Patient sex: M
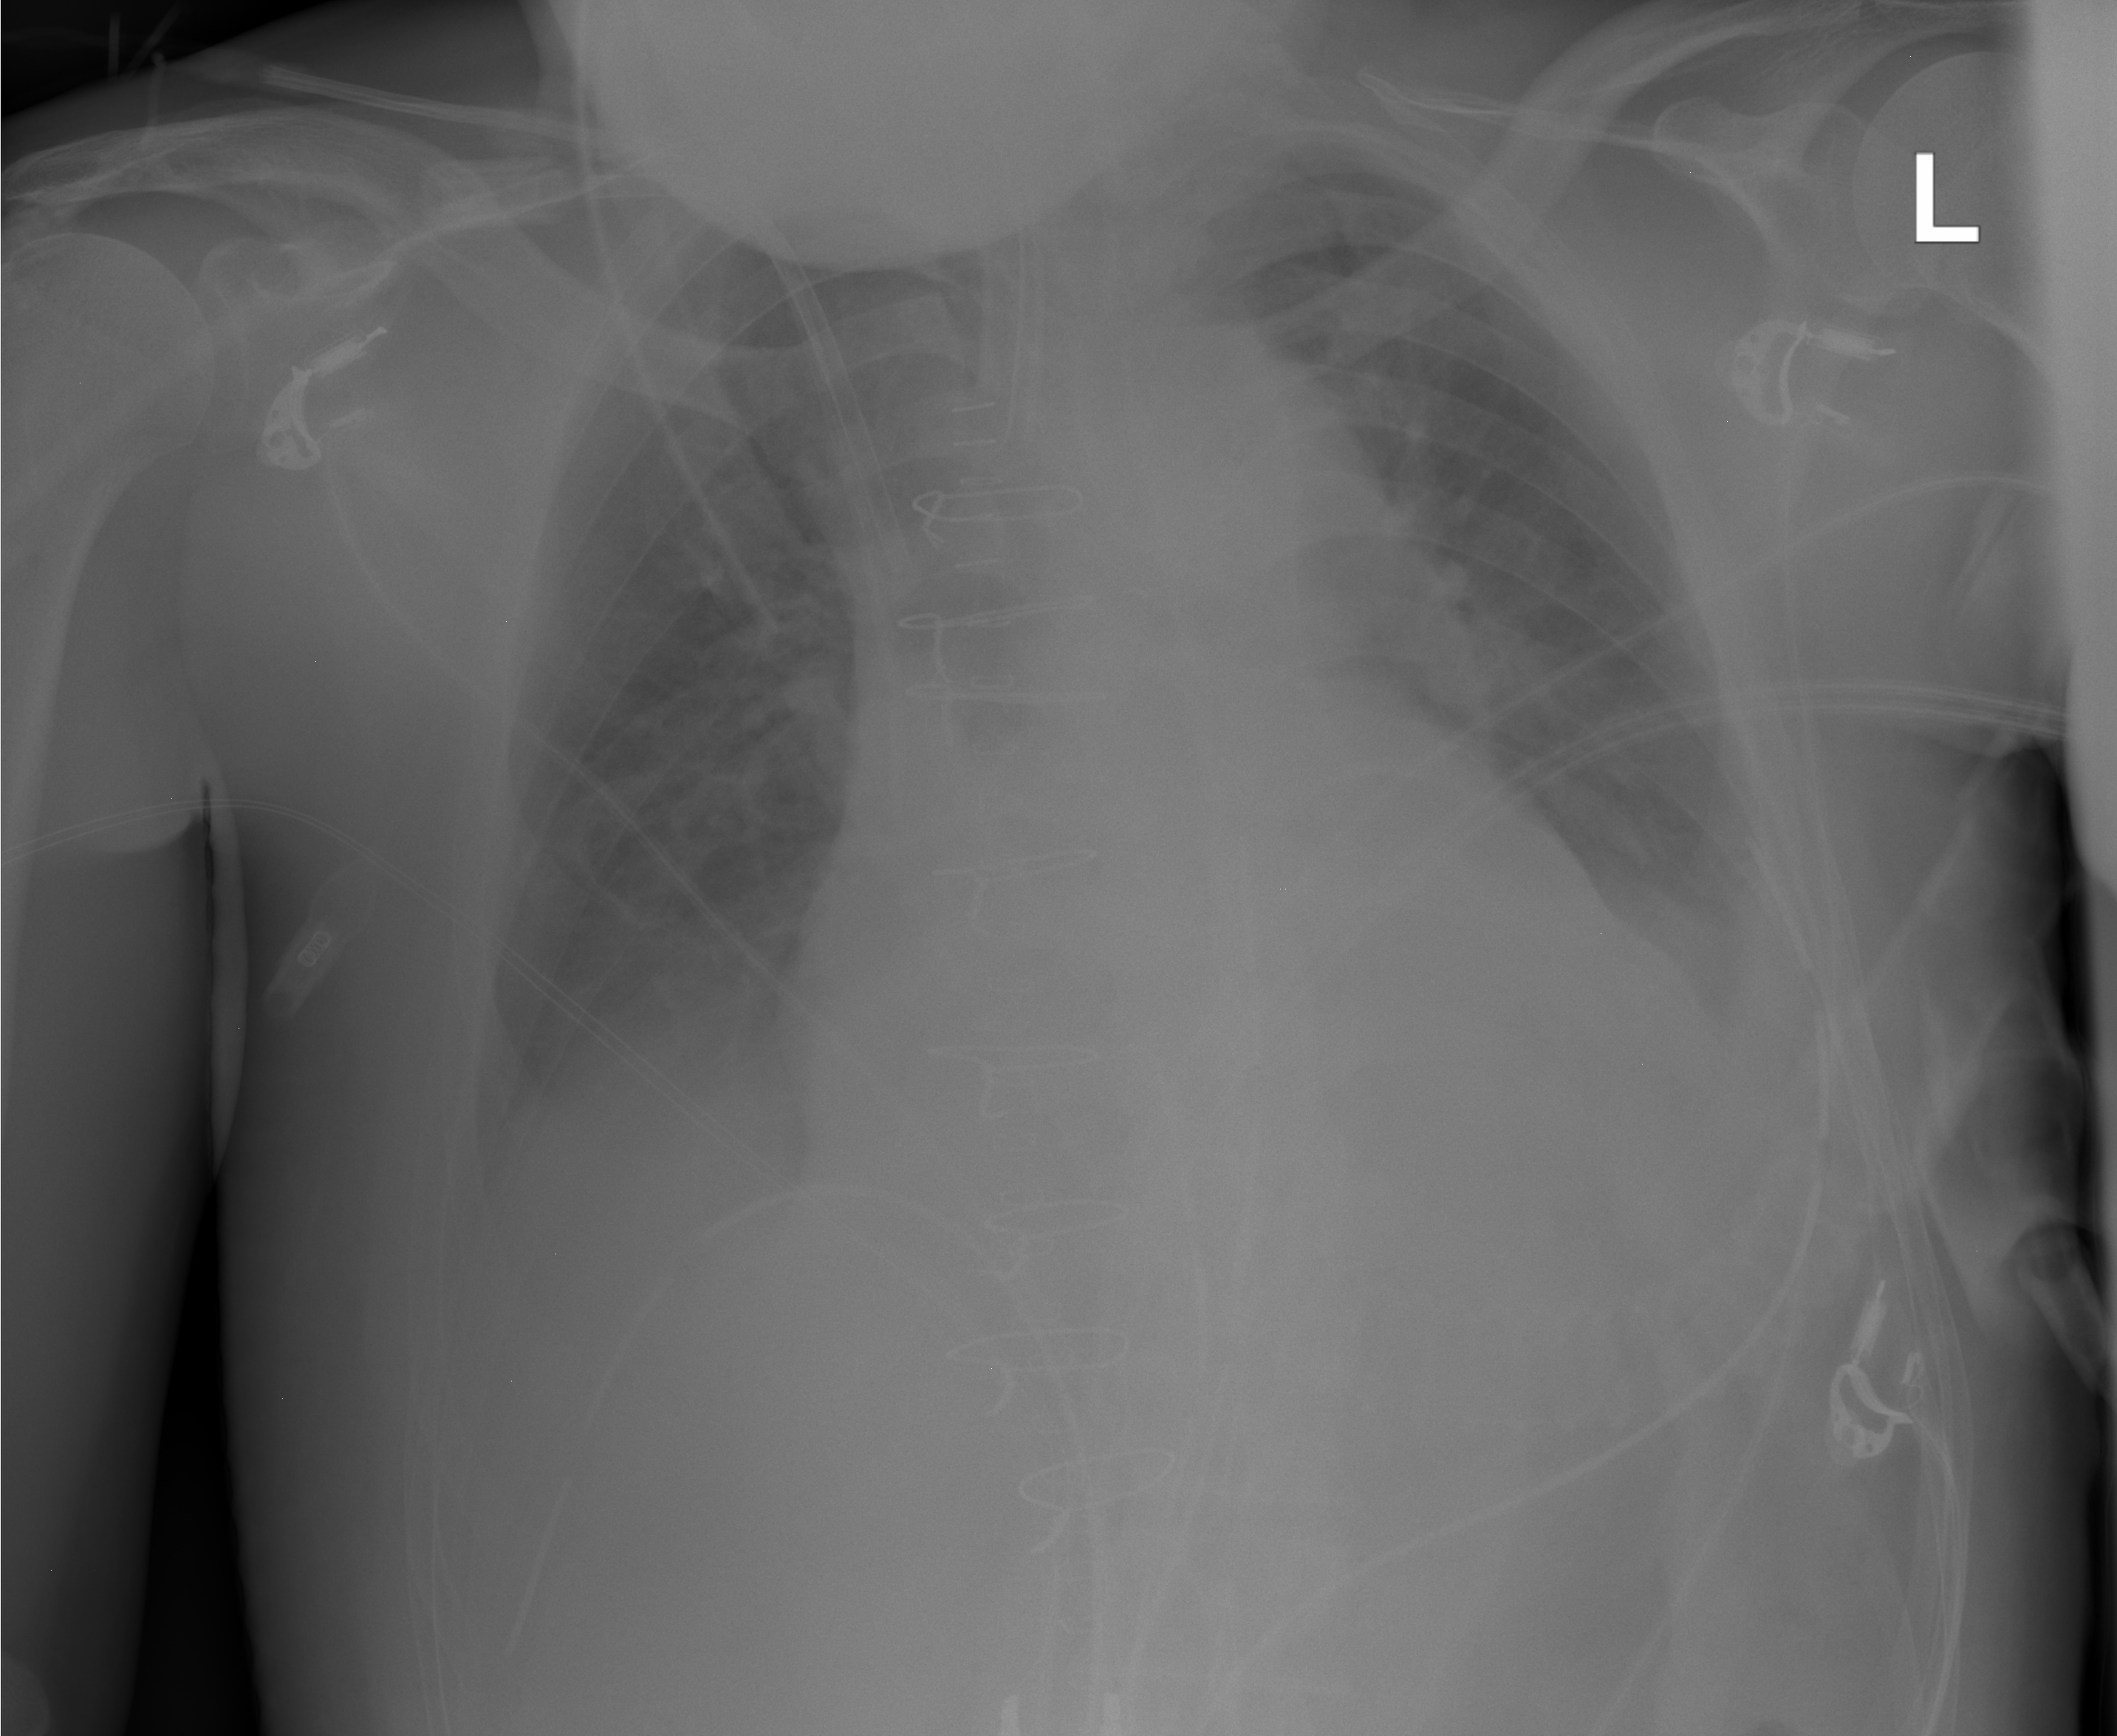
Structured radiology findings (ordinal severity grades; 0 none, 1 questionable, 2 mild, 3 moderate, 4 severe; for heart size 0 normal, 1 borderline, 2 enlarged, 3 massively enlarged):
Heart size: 2
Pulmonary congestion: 2
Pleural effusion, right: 2
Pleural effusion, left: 2
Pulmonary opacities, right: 0
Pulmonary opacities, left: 0
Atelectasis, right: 2
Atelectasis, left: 2